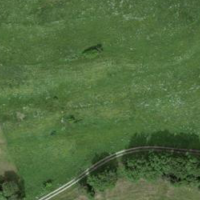
EUNIS habitat code: 52
Species observed at this site:
Chrysosplenium alternifolium